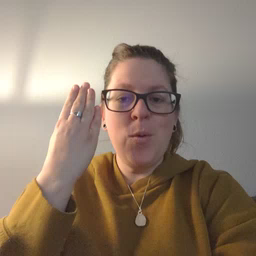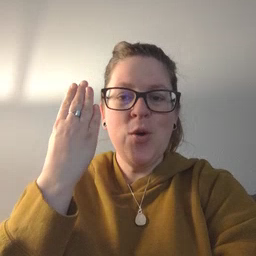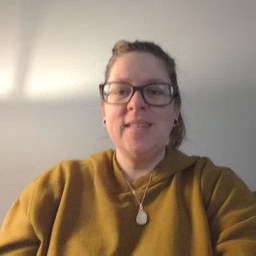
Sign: morning